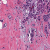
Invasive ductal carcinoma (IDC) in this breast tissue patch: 1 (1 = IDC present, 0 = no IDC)